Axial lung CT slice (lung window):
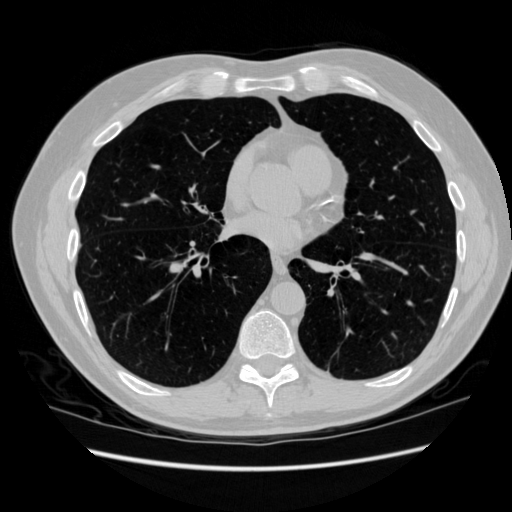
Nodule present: no